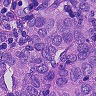
Metastatic tissue present: yes